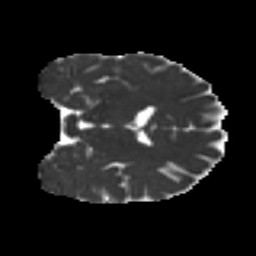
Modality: MD
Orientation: coronal
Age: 28
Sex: male
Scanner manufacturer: ge
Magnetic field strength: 3 T
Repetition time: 7.8 s
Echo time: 0.061 s